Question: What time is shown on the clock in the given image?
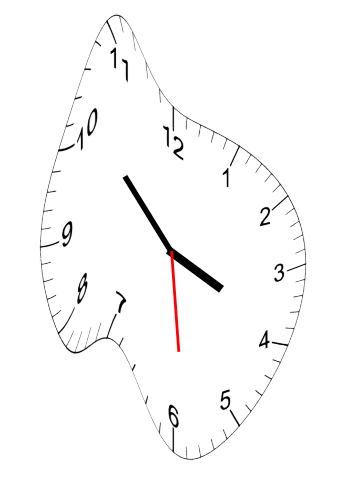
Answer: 03:52:29